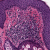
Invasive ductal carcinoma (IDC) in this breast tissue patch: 0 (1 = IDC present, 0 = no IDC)